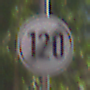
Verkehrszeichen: EndeGeschwindigkeit120
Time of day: MorningAfternoon
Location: Outdoor (Suburban)
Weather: PartlyCloudy
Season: NotSpecified
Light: Natural